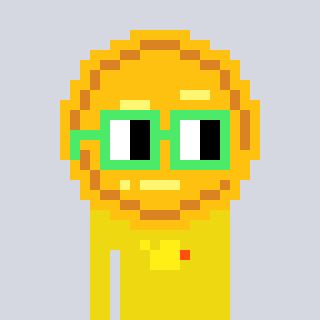
a pixel art character with square light green glasses, a medal-shaped head and a yellow-colored body on a cool background